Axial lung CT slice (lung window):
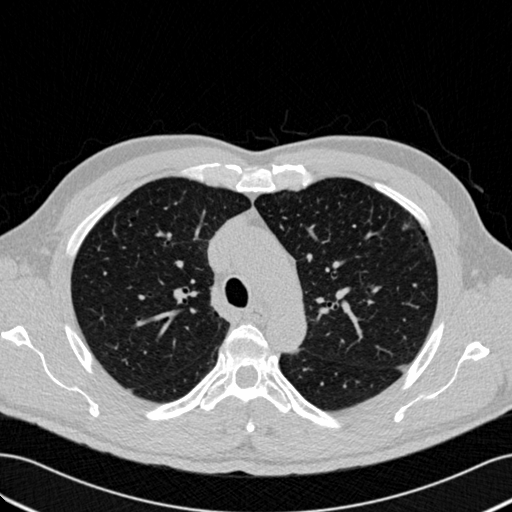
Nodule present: yes
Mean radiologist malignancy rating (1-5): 3